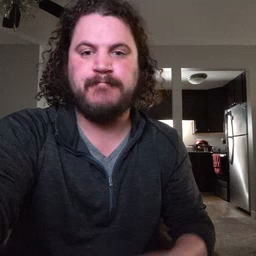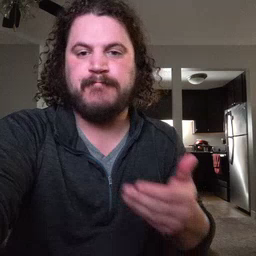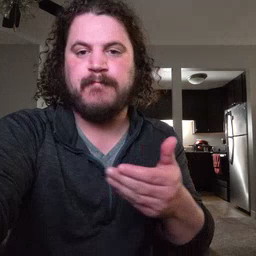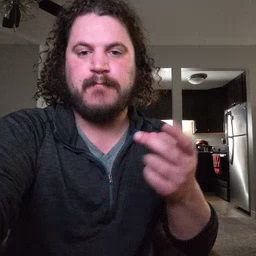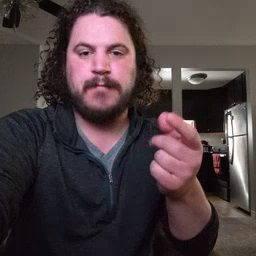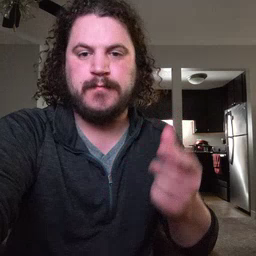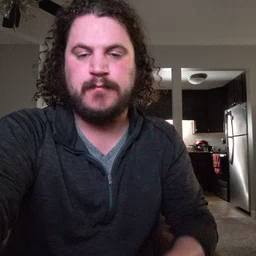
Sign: puppy